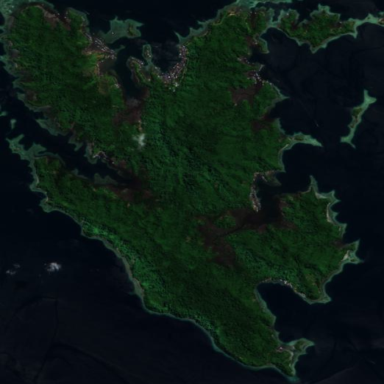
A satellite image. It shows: Island with natural coastline.